Question: I have a problem with CSS word-wrap, it messes up the position of the button according to the number of words it contain as shown below
my css:
'''
.btn-small {
width: 14.6%;
height: 100px;
font-size: 13px;
word-wrap: break-word;
margin: 0;
}
'''
I am working on chrome,
What should i add in order to control their position better?

What should I add in order to control their position better?
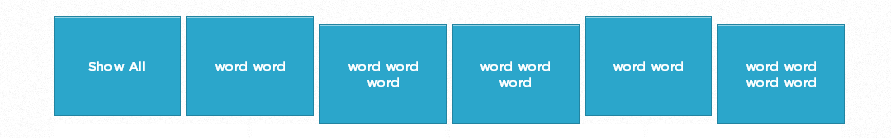
Answer: Use 'vertical-align:top' that applies to .
More about <URL> property.